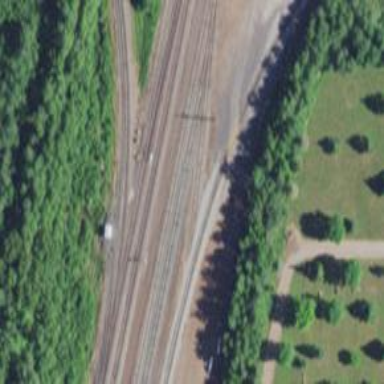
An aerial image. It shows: Railway track.